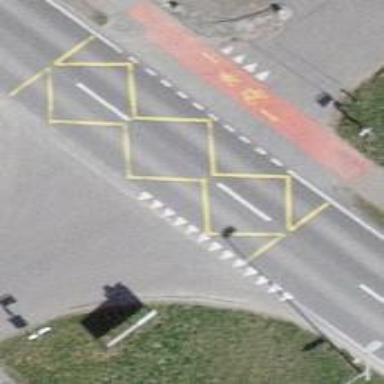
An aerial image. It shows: Secondary road with cycle track alongside.